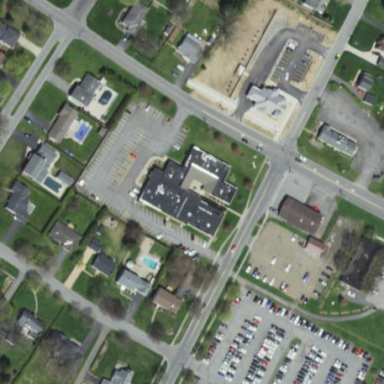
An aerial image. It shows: Clinic building providing healthcare services.